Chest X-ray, PA view. Patient: 41 years old, sex M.
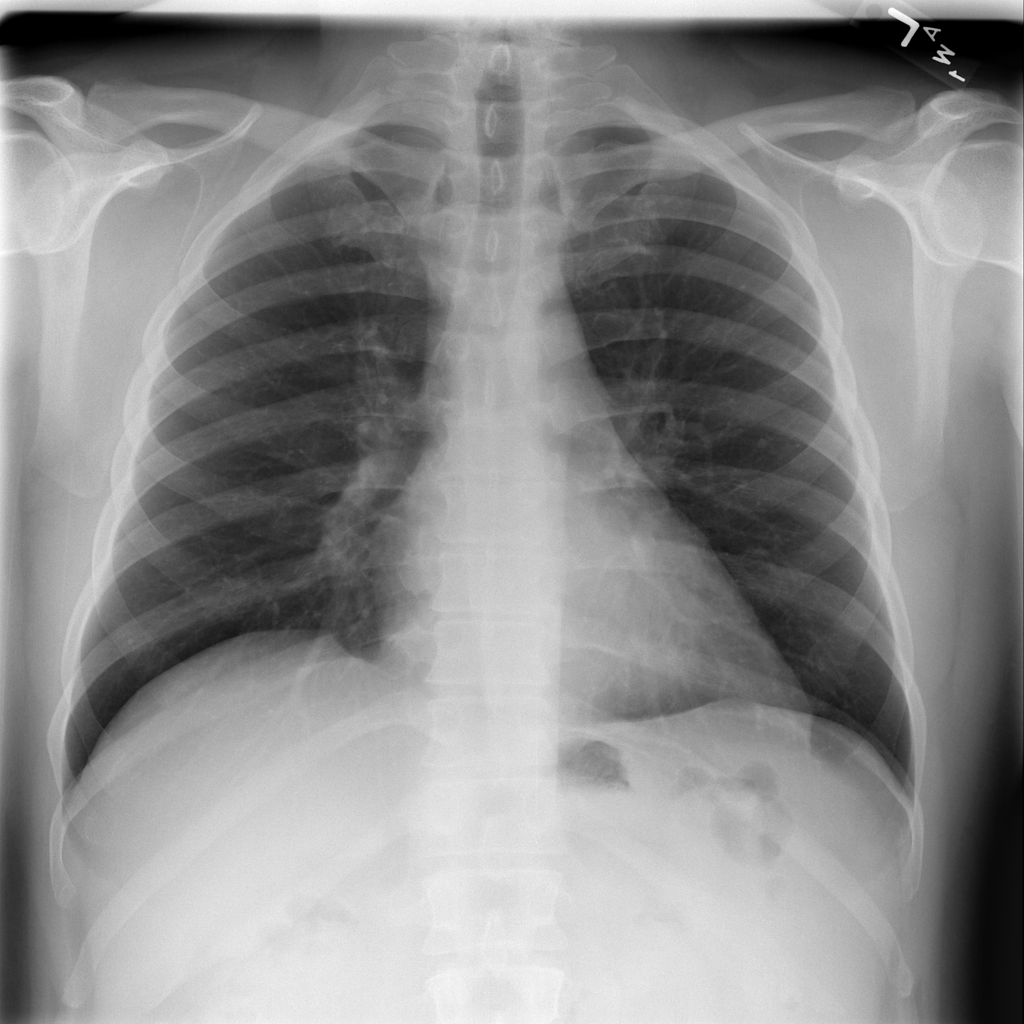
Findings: No Finding